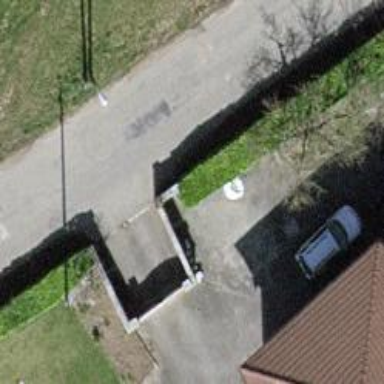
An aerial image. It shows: Gate.